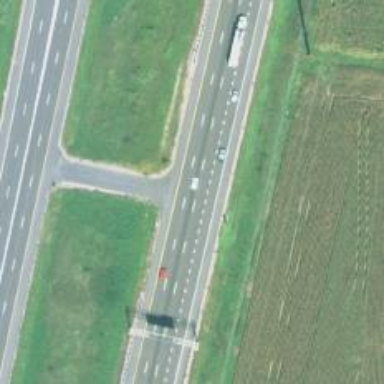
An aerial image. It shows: Motorway.